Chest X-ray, PA view. Patient: 63 years old, sex F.
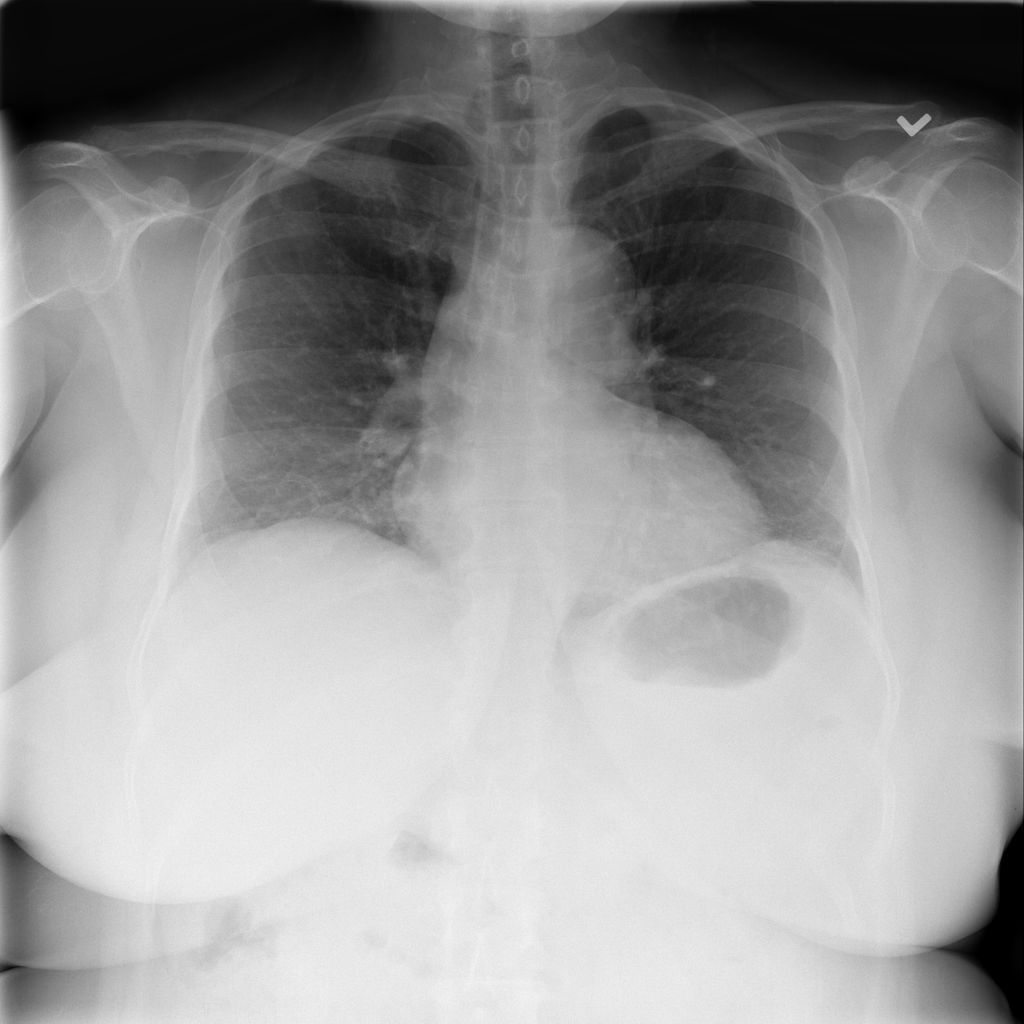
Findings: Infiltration